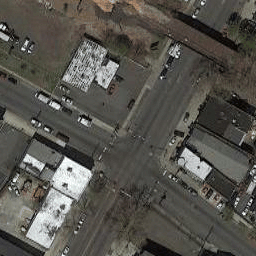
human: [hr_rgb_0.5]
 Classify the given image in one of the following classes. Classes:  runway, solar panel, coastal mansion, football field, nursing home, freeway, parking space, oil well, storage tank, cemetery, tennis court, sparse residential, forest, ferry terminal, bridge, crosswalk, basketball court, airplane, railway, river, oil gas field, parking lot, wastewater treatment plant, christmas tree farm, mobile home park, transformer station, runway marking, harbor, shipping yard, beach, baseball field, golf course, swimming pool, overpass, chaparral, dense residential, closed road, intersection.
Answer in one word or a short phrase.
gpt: intersection